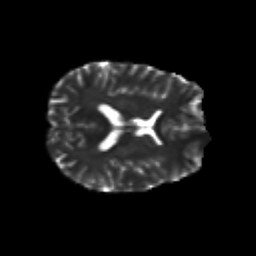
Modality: T2w
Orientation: axial
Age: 24
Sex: male
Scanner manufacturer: siemens
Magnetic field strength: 3 T
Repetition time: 3.5 s
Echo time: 0.125 s